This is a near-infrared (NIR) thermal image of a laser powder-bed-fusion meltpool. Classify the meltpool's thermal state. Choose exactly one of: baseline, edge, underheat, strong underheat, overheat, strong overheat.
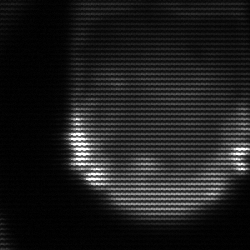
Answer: edge